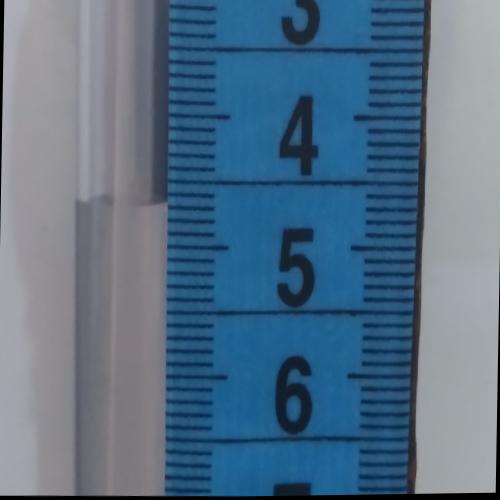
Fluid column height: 4.7 cm